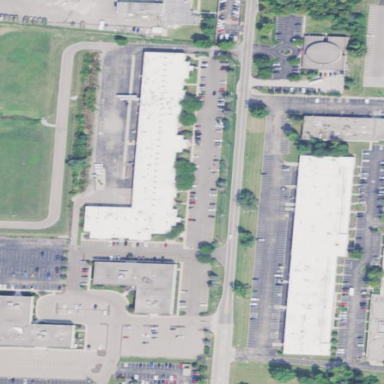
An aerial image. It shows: Commercial area.